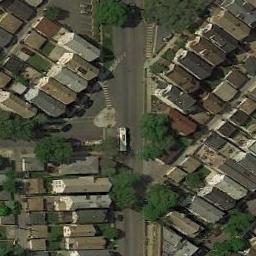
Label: intersection